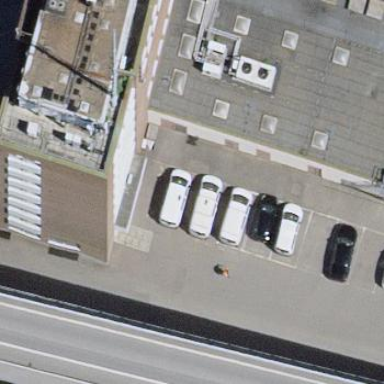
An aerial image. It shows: Transportation building.